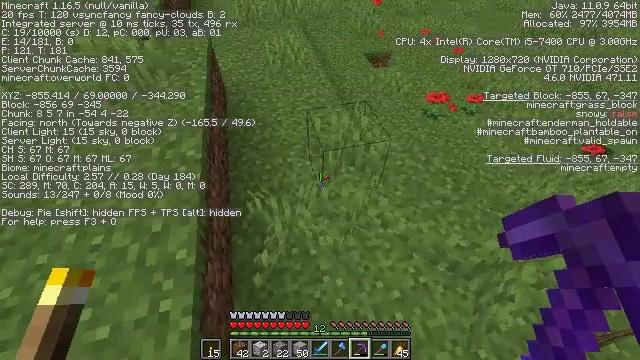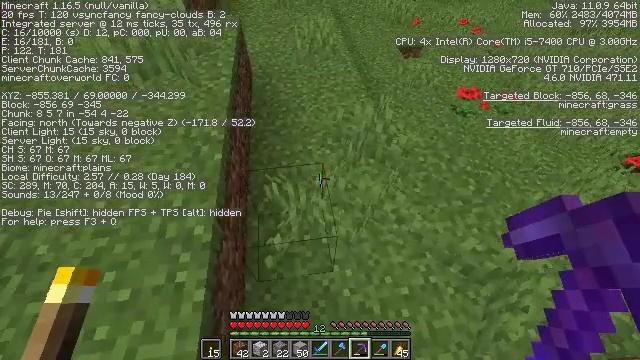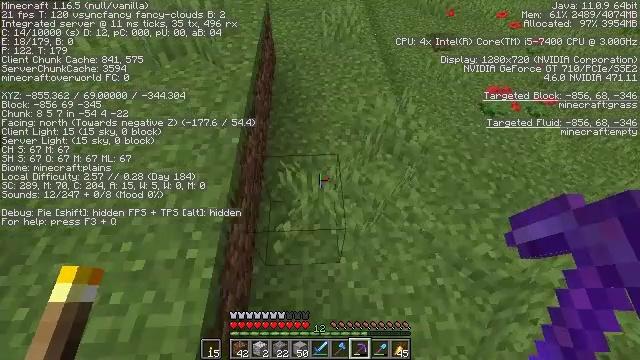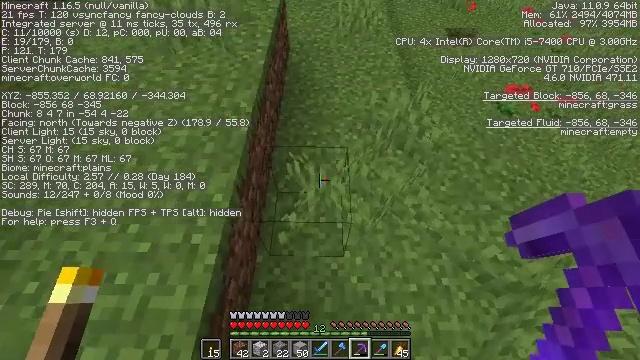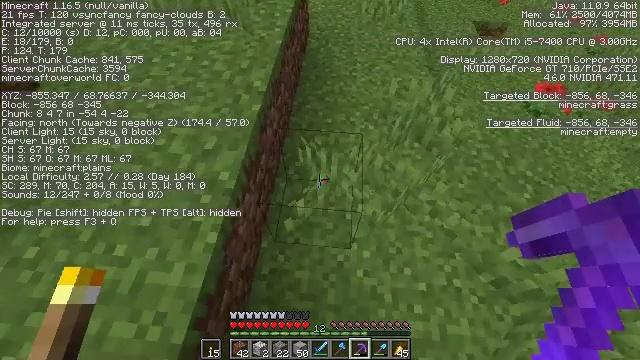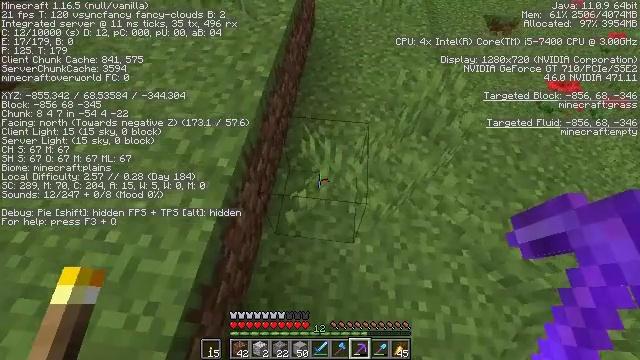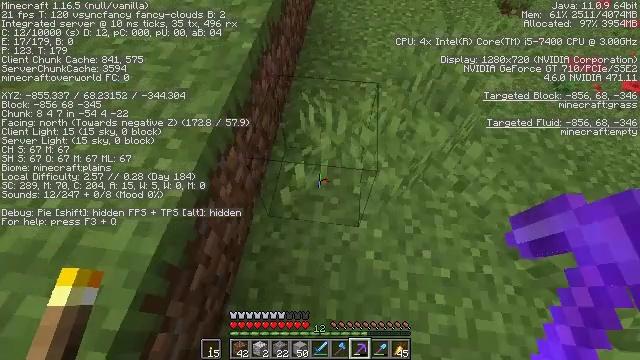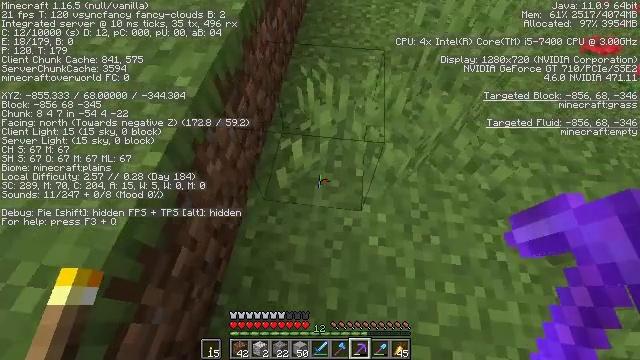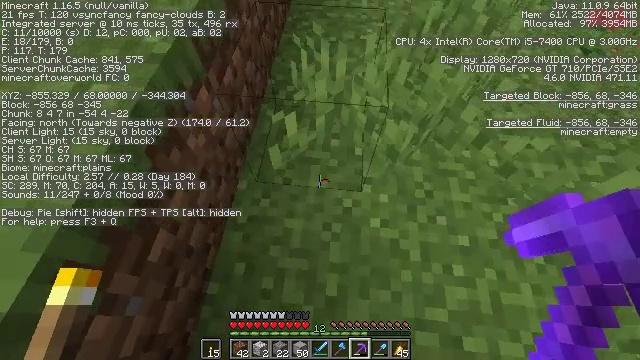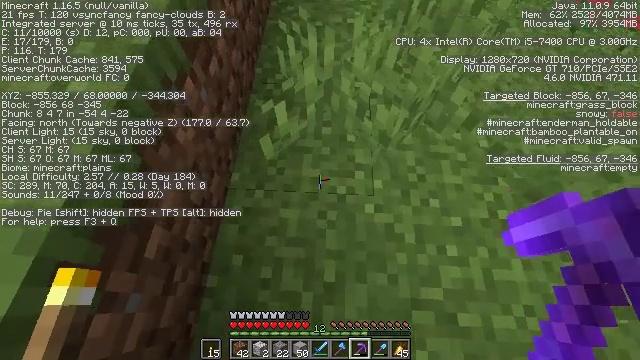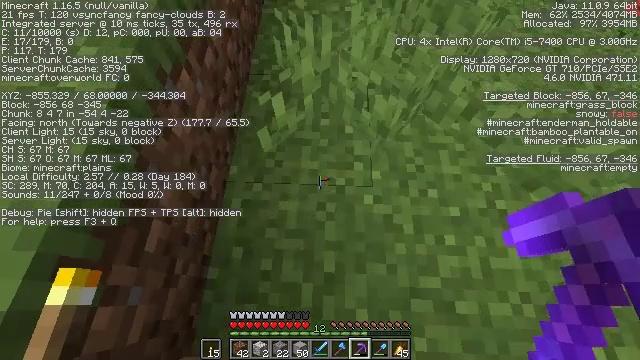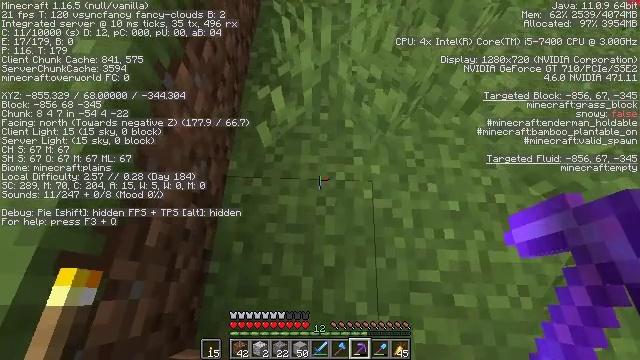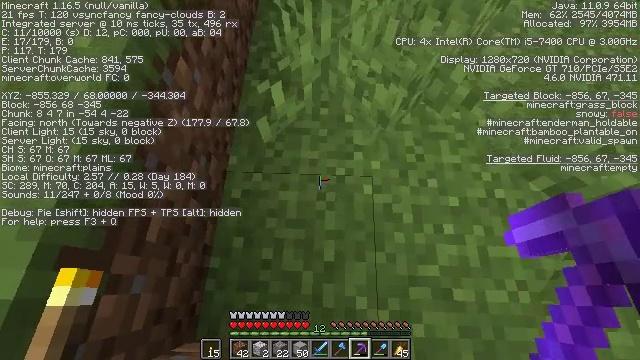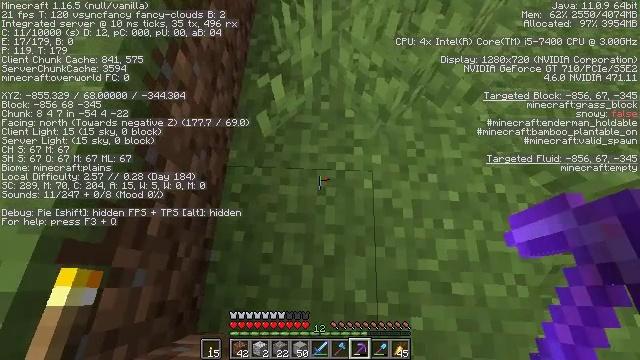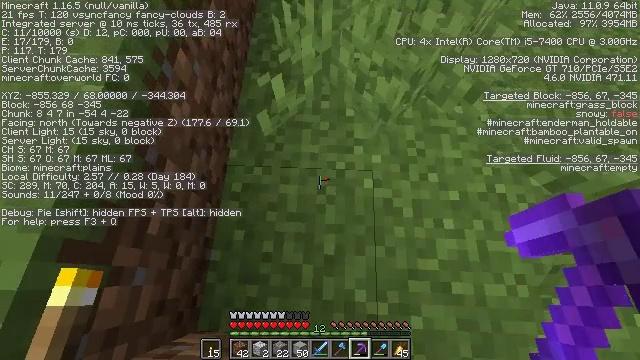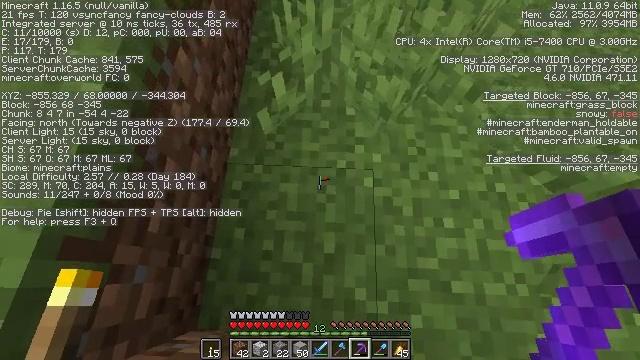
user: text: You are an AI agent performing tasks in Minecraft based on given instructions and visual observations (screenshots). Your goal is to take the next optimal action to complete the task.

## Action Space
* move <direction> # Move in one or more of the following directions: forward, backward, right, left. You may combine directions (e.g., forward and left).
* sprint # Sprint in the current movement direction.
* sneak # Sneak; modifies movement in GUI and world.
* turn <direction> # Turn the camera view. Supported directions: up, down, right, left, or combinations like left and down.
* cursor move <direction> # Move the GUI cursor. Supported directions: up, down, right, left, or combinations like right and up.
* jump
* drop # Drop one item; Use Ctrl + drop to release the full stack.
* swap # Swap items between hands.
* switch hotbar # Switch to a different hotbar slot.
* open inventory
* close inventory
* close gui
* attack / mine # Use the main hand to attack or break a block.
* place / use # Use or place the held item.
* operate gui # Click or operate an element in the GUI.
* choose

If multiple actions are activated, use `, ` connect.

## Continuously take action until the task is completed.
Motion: motion action
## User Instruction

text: Break the grass block.
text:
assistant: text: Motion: turn left and down
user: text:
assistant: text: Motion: turn left and down
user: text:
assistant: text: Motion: turn left and down
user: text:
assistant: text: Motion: turn left and down
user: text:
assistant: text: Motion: turn left
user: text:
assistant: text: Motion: no_op
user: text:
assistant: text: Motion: turn down
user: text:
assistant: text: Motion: turn right and down
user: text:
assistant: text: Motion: turn right and down
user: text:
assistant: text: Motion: turn down
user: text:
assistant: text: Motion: turn down
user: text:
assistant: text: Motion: turn down
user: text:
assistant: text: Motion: turn down
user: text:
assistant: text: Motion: no_op
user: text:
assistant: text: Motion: no_op
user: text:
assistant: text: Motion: no_op
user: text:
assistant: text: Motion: no_op
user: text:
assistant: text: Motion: turn down
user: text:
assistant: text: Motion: turn down
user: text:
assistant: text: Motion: turn down
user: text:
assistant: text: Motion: turn down
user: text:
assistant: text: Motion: no_op
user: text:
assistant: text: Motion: no_op
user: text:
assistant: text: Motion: no_op
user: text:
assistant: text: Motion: no_op
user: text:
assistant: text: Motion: no_op
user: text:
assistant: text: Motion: no_op
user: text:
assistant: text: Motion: no_op
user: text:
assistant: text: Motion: no_op
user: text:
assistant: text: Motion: no_op